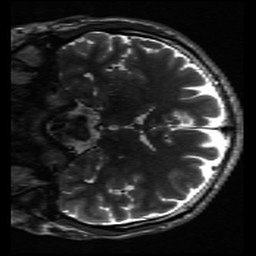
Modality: inplaneT2
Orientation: coronal